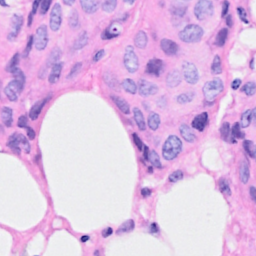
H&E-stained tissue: Breast